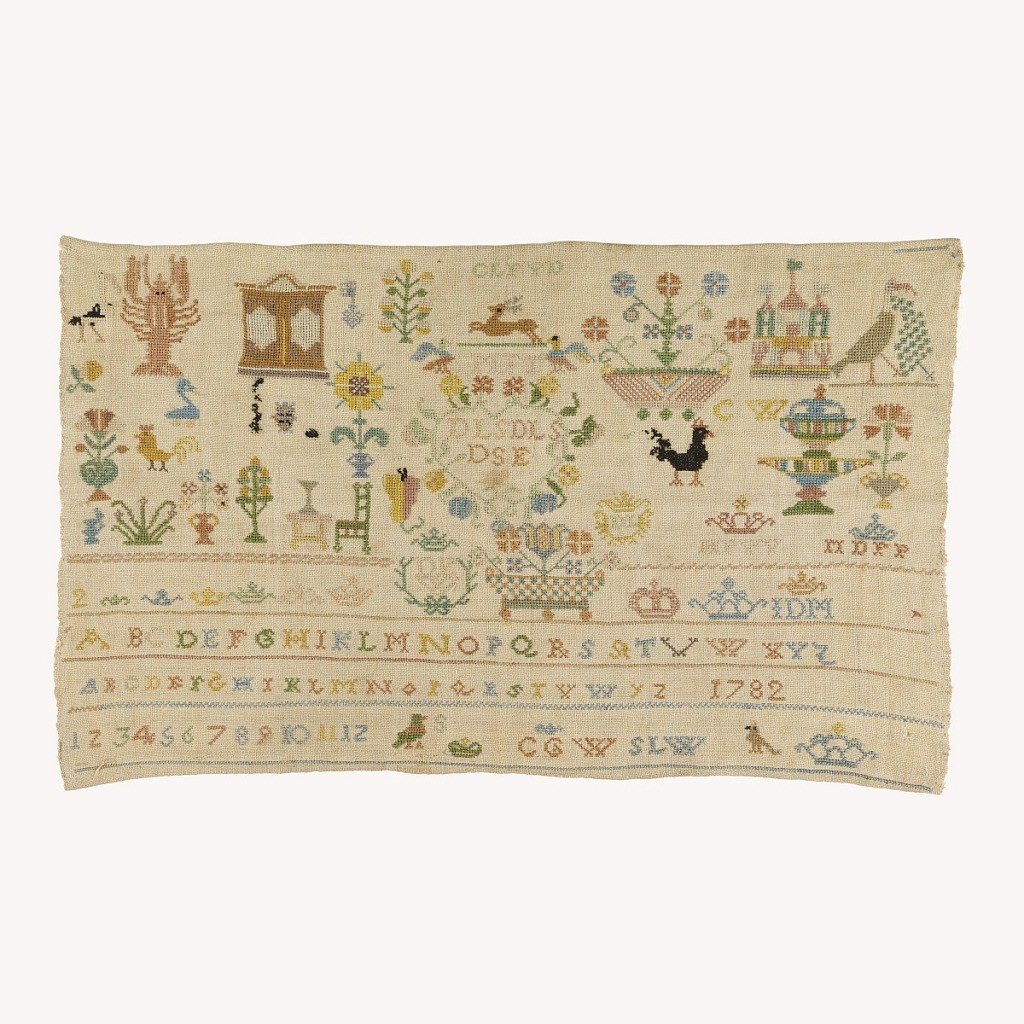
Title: Sampler
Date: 1782
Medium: silk embroidery on linen foundation Technique: embroidered in cross stitches on plain weave foundation
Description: Motifs at top, alphabets at bottom; originally probably part of a larger sampler.